Current action and preconditions to check: trajectory_clear

Your task: For each precondition in the list above, predict whether it will hold at this action.

Consider the current scene as observed from the mobile robot's camera, and analyze the predicted future states of all dynamic agents (e.g., people, animals, vehicles, or any moving entities) within the NEXT SECOND.

IMPORTANT: Only answer "very likely" if you are absolutely certain—based on strong, clear evidence—that a dynamic agent will violate the precondition in the predicted future state. Do NOT answer "very likely" for unlikely, ambiguous, or low-probability risks.

Ask yourself for each precondition: Is there a high probability, with clear and convincing evidence, that the predicted future states of any dynamic agent will interfere with the predicted future state of the currently executing action within the NEXT SECOND, causing that precondition to fail?

Assess the risk level based on these predictions. Use "likely" or "very likely" if motions create a clear risk of interference.

Use "neutral" or "improbable" if agents are nearby but their predicted paths are clearly diverging or non-conflicting.

Failure Risk Categories: "very improbable", "improbable", "neutral", "likely", "very likely"

Answer Format: Output ONLY the probability_of_failure value from these categories: "very improbable", "improbable", "neutral", "likely", "very likely"

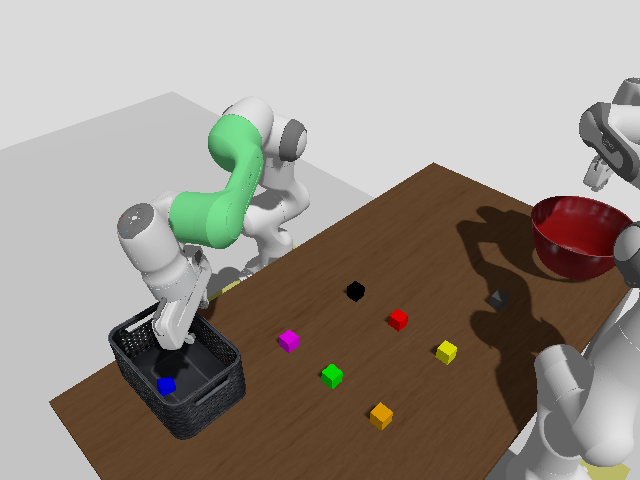

Answer: very improbable